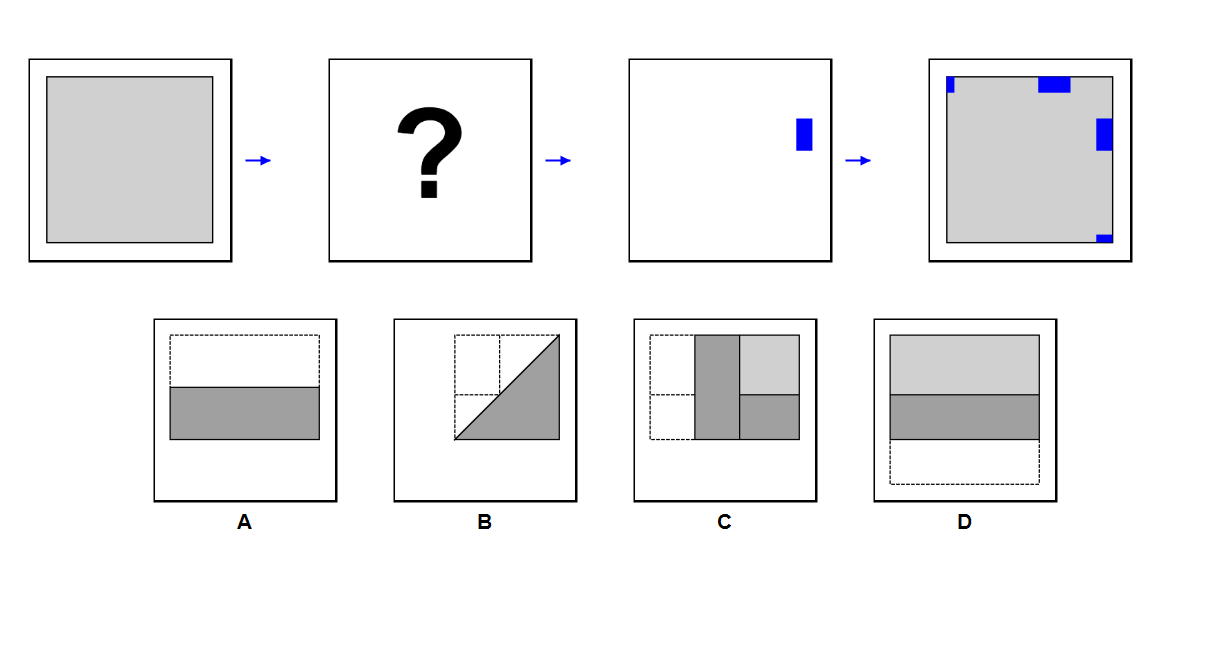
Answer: A